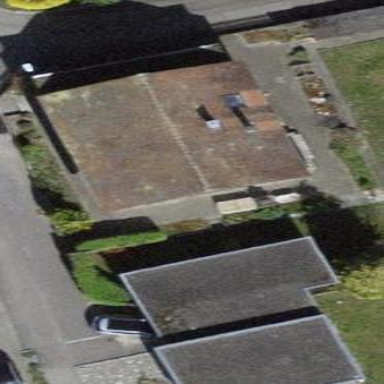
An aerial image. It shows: Building with flat roof.